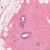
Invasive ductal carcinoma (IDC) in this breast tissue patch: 0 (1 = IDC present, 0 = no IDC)